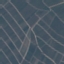
Land use / land cover: PermanentCrop